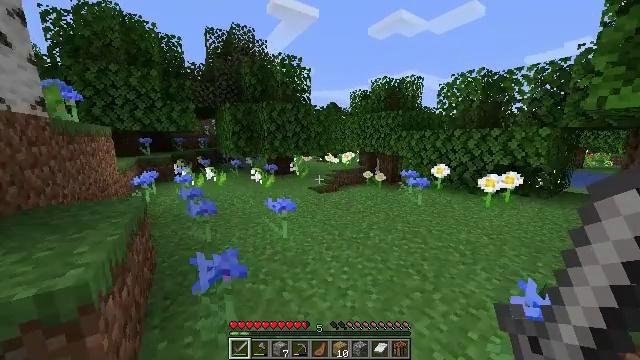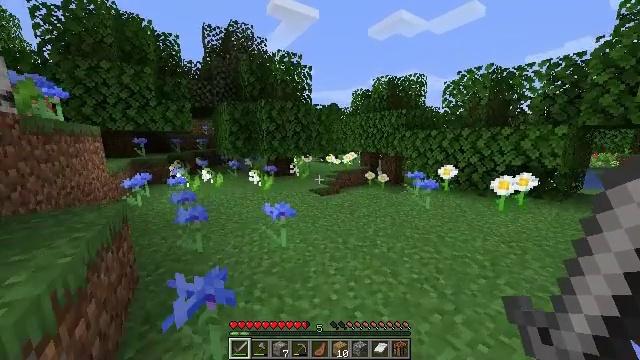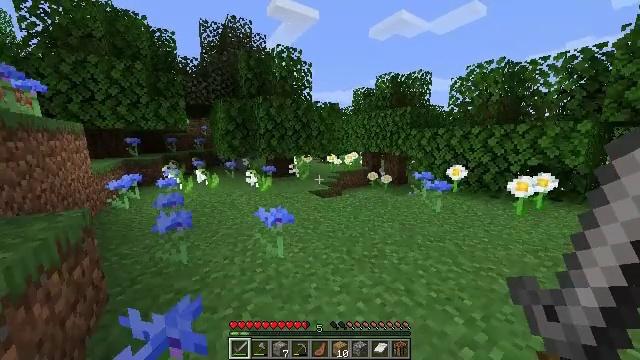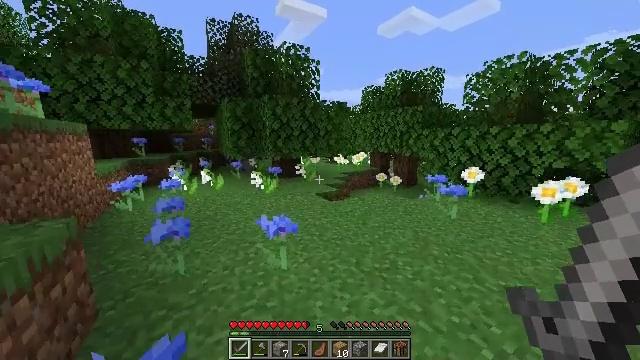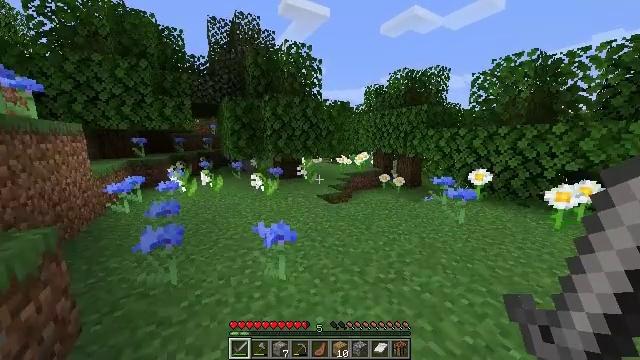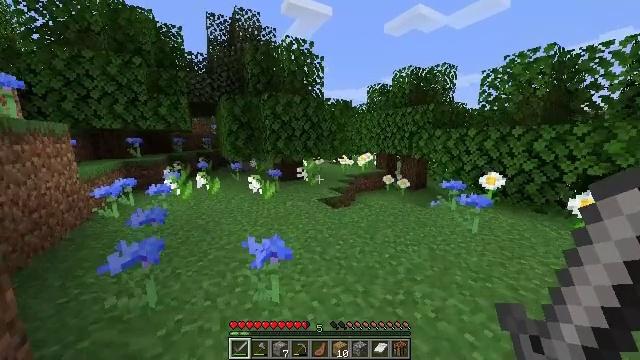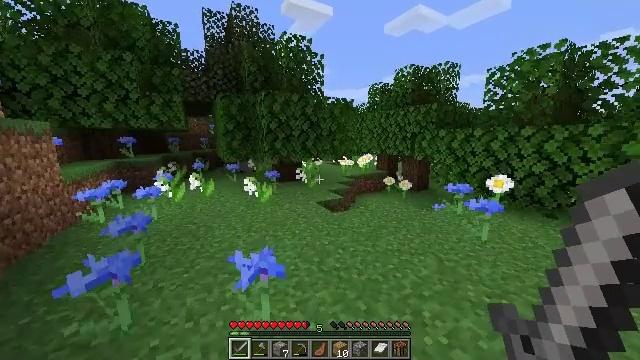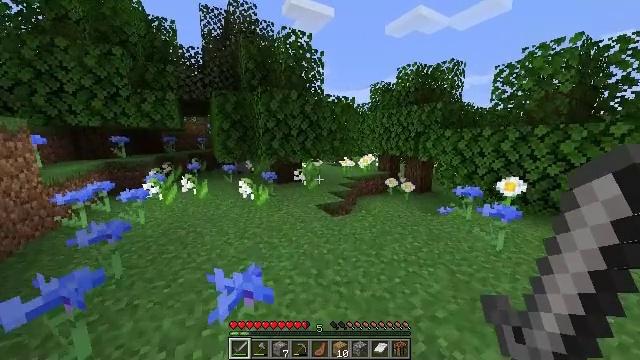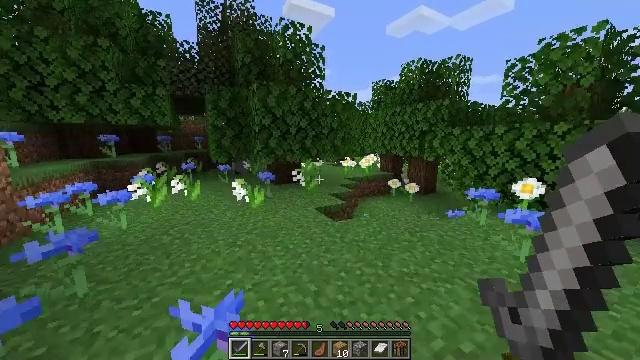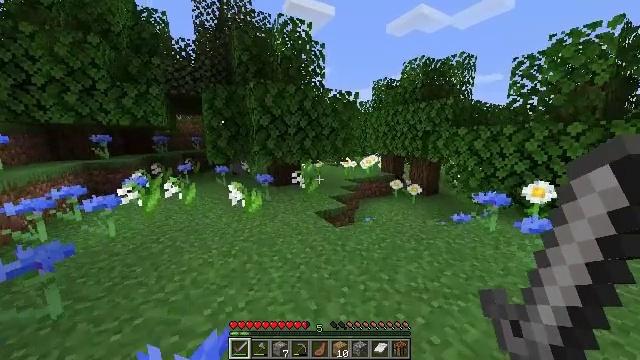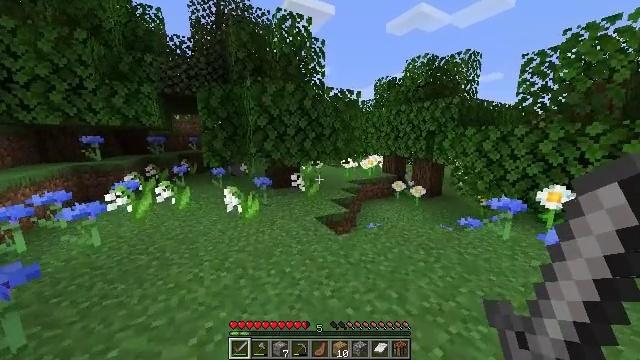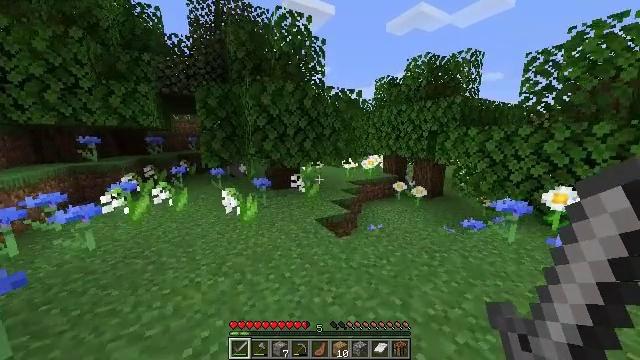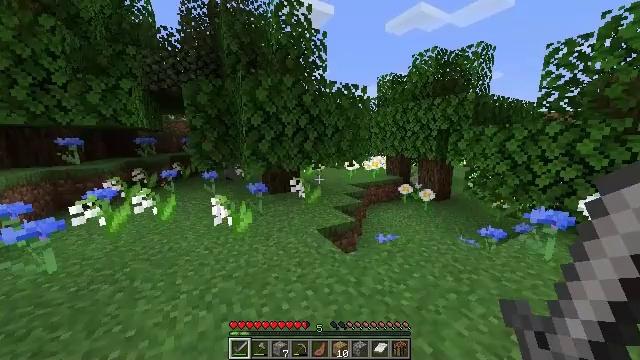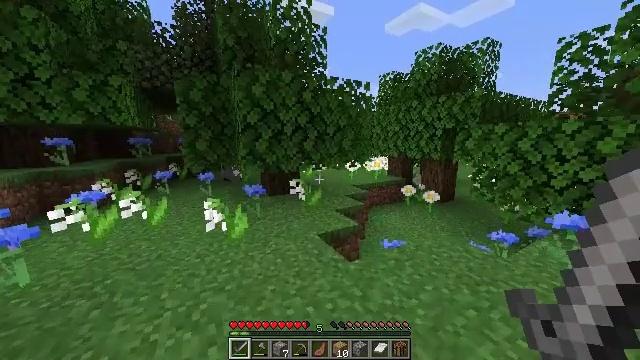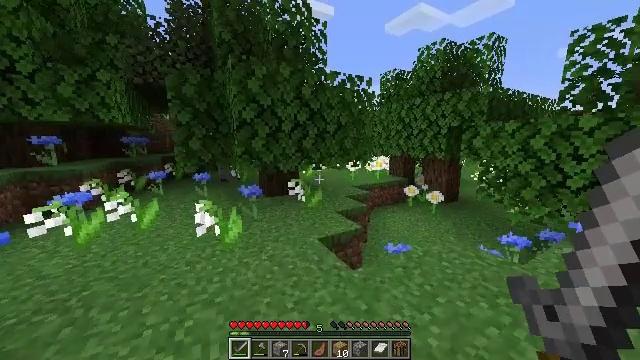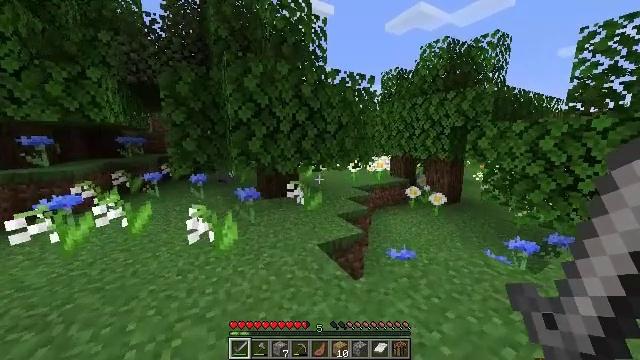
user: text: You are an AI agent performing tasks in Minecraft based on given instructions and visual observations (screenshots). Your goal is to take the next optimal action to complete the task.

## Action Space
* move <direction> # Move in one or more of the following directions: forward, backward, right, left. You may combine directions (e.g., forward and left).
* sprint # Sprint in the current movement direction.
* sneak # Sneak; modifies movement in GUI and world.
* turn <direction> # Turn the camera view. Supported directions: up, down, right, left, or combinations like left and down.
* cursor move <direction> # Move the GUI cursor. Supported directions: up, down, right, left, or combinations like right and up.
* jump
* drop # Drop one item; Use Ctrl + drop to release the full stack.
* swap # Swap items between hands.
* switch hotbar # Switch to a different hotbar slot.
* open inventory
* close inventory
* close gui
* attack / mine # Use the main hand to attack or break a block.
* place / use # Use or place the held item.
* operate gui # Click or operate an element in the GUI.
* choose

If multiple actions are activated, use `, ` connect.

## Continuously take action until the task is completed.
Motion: motion action
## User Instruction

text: Harvest the rose bush for its flowers.
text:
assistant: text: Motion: move forward, sprint
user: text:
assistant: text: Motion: move forward, sprint
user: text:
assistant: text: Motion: move forward, sprint, turn left
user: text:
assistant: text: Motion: move forward, sprint
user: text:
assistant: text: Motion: move forward, sprint
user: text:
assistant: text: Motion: move forward, sprint
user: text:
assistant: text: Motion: move forward, sprint
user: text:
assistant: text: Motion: move forward, sprint
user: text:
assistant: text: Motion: move forward, sprint
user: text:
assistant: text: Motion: move forward, sprint
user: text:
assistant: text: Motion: move forward, sprint
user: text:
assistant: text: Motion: move forward, sprint
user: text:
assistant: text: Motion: move forward, sprint
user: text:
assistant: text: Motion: move forward, sprint
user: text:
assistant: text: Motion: move forward, sprint
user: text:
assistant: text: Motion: move forward, sprint
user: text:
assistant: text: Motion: move forward, sprint
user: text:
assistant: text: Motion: move forward, sprint
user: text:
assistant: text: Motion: move forward, sprint, turn right
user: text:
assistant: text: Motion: move forward, sprint, turn right
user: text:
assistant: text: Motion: move forward, sprint, turn right
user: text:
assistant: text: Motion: move forward, sprint, turn right
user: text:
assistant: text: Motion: move forward, sprint
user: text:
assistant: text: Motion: move forward, sprint
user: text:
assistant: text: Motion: move forward, sprint, turn right and up
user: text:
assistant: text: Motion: move forward, sprint
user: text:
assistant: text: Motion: move forward, sprint
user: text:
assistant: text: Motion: move forward, sprint
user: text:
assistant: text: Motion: move forward, sprint
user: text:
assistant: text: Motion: move forward, sprint